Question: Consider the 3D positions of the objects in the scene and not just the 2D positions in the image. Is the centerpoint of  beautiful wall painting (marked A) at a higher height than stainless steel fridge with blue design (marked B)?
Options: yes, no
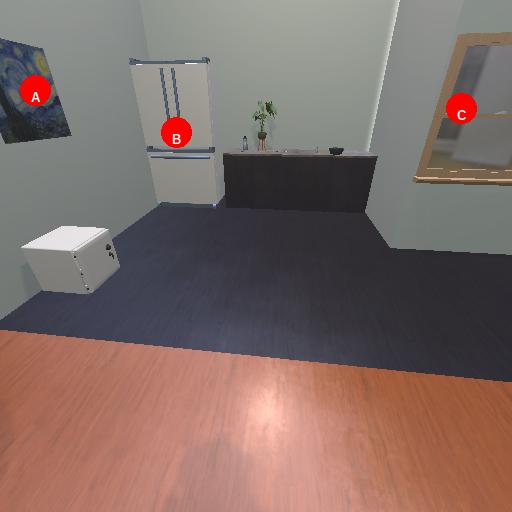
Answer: yes